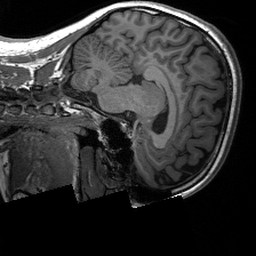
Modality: T1w
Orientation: sagittal
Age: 24
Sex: female
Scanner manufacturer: siemens
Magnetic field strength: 3 T
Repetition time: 2.3 s
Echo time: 0.00233 s